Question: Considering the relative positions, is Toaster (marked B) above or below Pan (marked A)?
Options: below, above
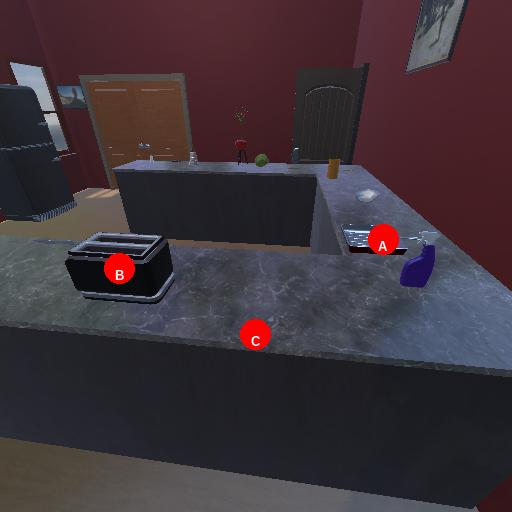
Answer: below